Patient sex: M
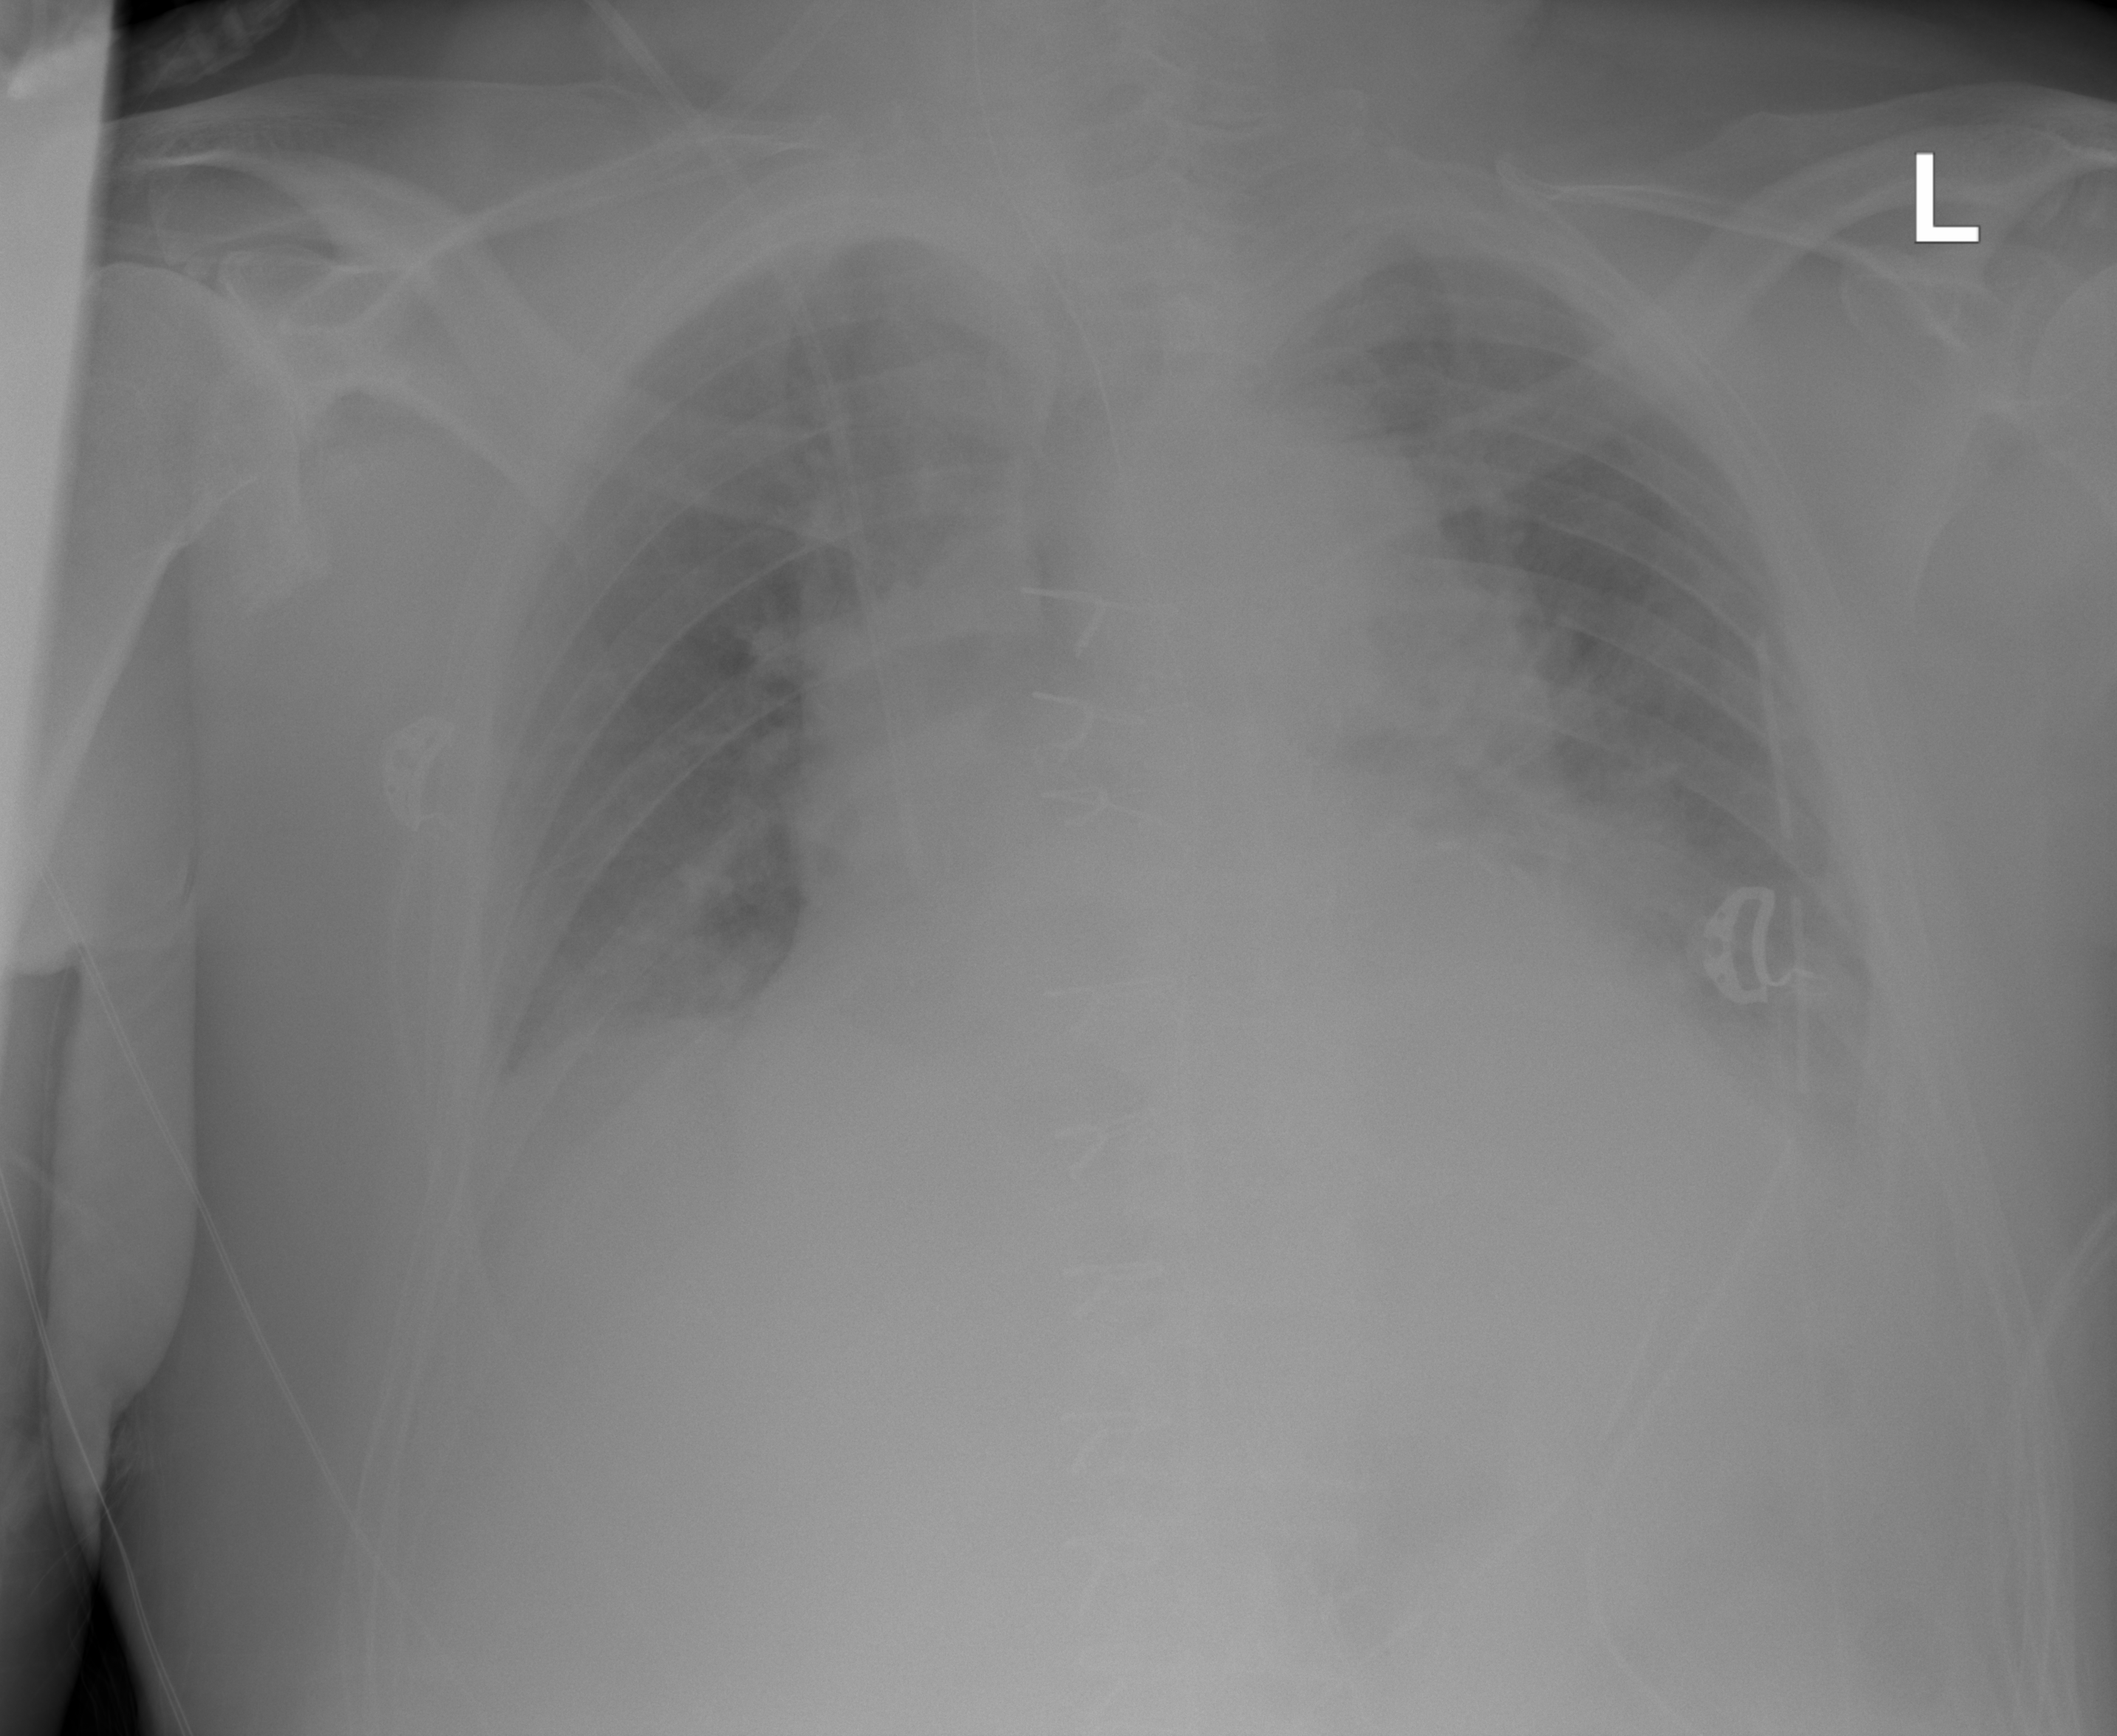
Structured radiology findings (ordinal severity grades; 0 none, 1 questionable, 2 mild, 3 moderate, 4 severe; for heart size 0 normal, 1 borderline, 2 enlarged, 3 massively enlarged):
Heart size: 0
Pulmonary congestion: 0
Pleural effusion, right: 2
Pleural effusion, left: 2
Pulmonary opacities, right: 0
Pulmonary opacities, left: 0
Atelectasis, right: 2
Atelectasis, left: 2